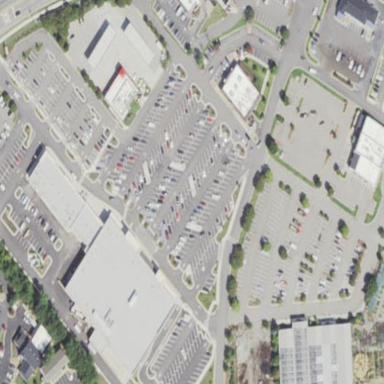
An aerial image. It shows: Retail area.